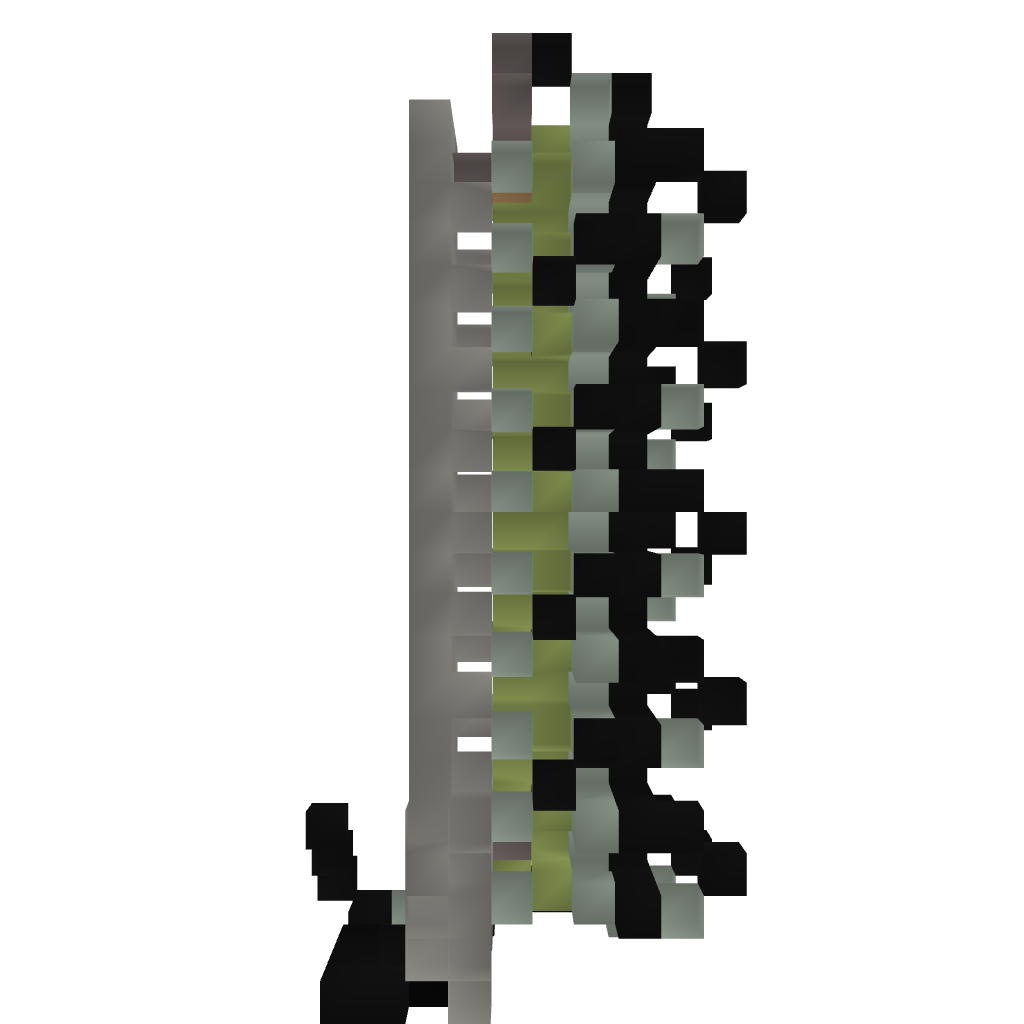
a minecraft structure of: Multiplayer Zipper Elevator